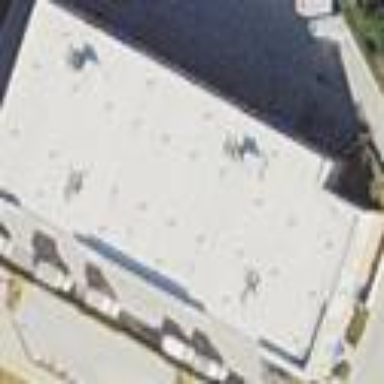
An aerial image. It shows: Warehouse building.